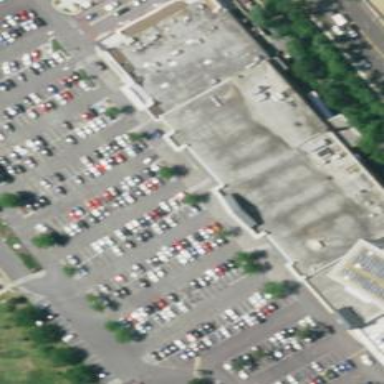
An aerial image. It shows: Parking area with surface.